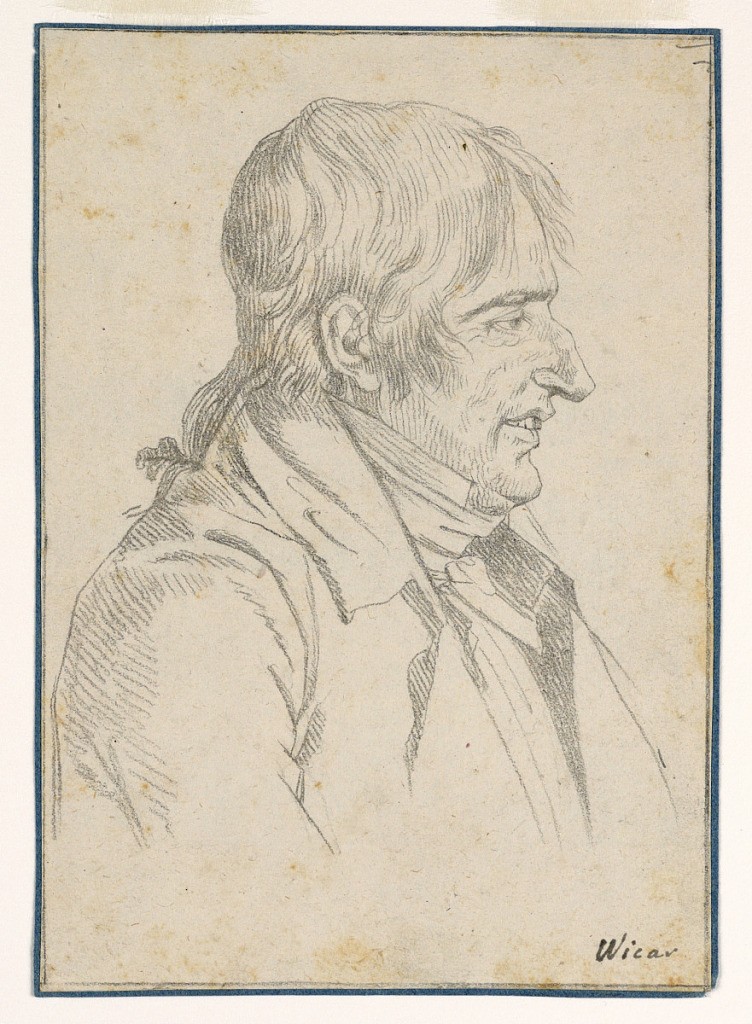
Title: Portrait of a Man
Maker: Jean-Baptiste Joseph Wicar, French, 1762 – 1834
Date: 1803–06
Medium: Graphite on off-white laid paper mounted on blue wove paper (counterproof)
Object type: Drawing
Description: Bust portrait of a young man, seen in profile facing right.